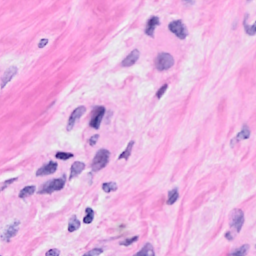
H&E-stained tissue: Breast